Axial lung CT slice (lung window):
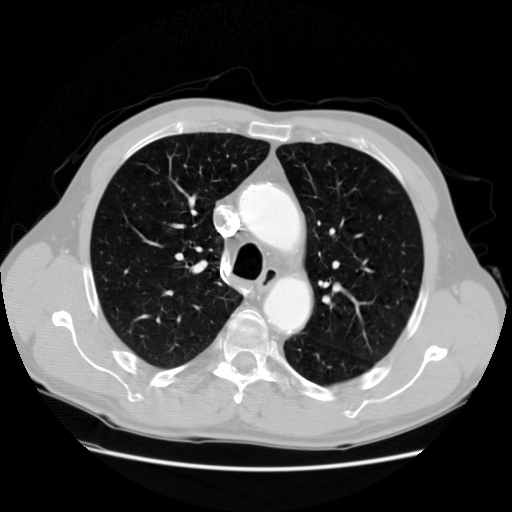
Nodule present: no